Aerial crown-view tile of a tropical tree (Barro Colorado Island, Panama), acquired 20241112:
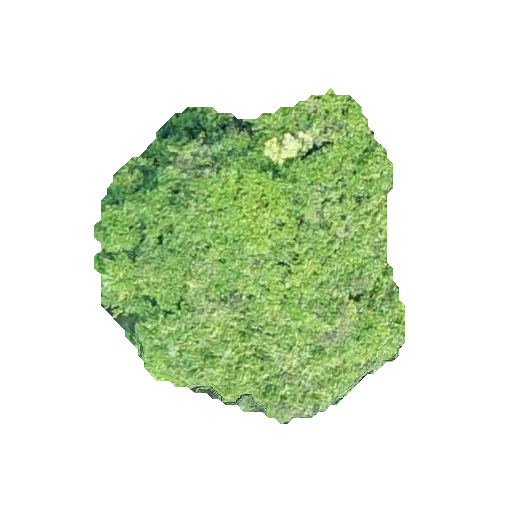
Species: Prioria copaifera
GBIF accepted scientific name: Prioria copaifera
Crown area: 119.377 m²